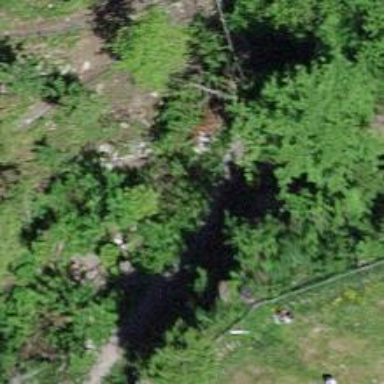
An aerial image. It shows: Path leading to bridge.